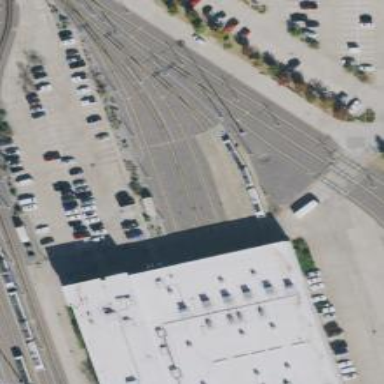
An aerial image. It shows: Light rail yard with electrified contact lines.